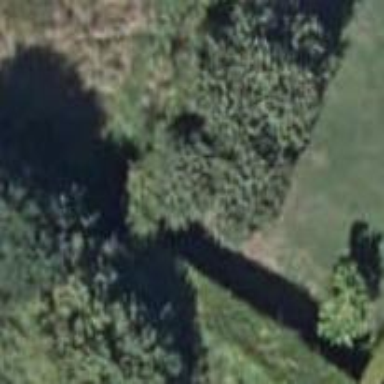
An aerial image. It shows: Fence is in the image.